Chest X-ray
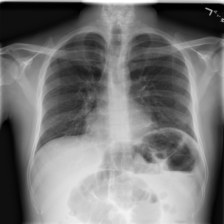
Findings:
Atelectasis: positive
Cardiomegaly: negative
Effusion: negative
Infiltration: negative
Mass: negative
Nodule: negative
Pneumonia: negative
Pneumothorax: negative
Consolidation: negative
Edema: negative
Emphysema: negative
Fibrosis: negative
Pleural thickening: negative
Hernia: negative